Aerial crown-view tile of a tropical tree (Barro Colorado Island, Panama), acquired 20250818:
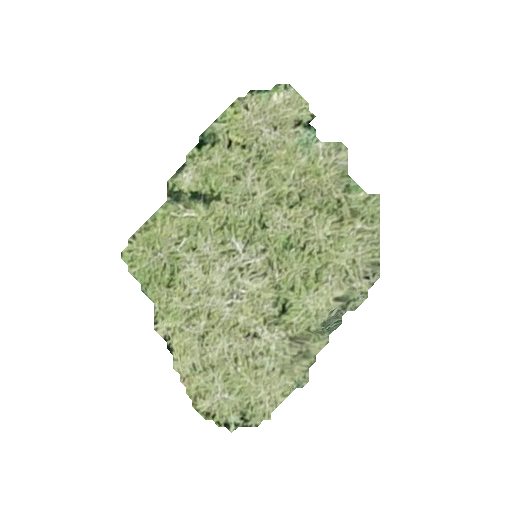
Species: Quararibea stenophylla
GBIF accepted scientific name: Quararibea stenophylla
Crown area: 79.653 m²